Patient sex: F
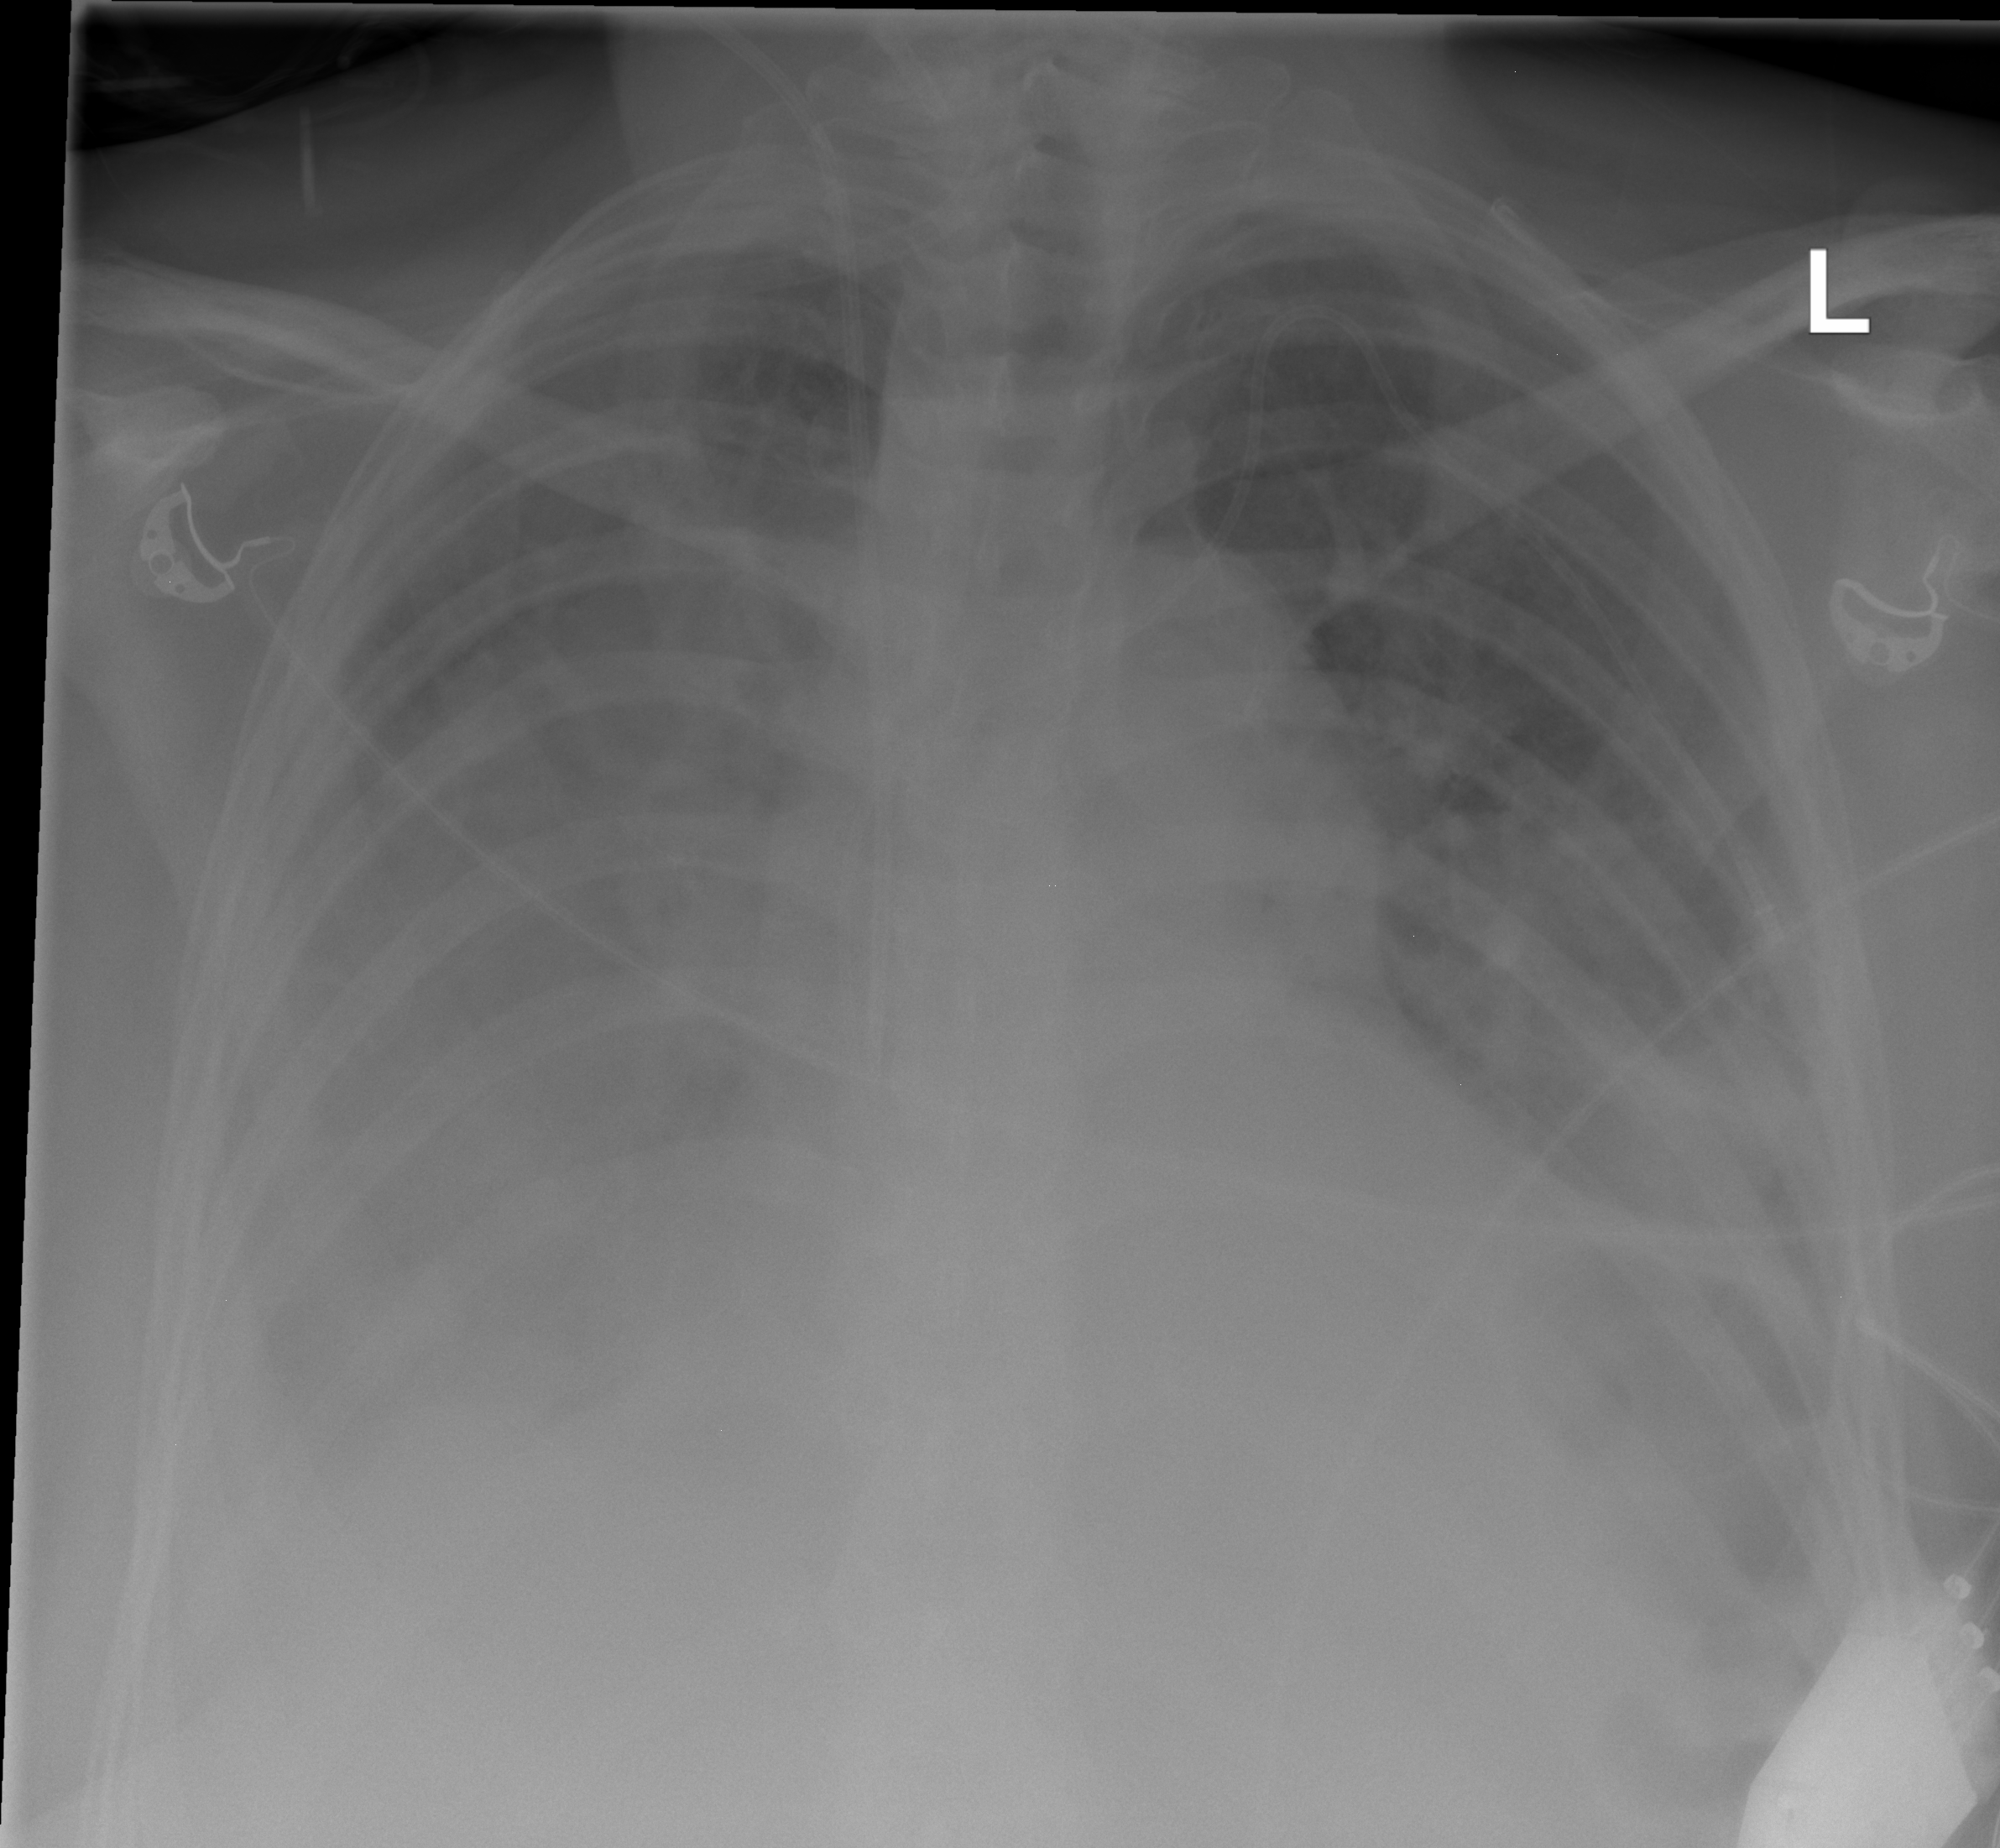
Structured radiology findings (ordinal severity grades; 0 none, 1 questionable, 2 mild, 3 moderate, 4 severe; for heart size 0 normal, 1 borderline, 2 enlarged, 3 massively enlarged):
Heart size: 2
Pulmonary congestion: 2
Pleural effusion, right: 3
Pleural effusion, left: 1
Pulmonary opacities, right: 1
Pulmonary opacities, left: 1
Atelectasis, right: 3
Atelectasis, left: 2